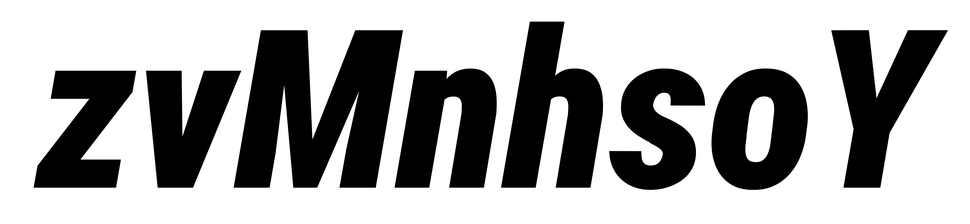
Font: Roboto-Italic_Condensed_Black_Italic